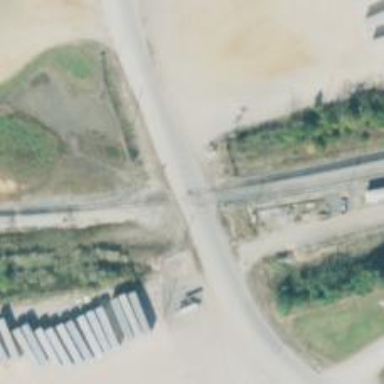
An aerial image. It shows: Railway level crossing.